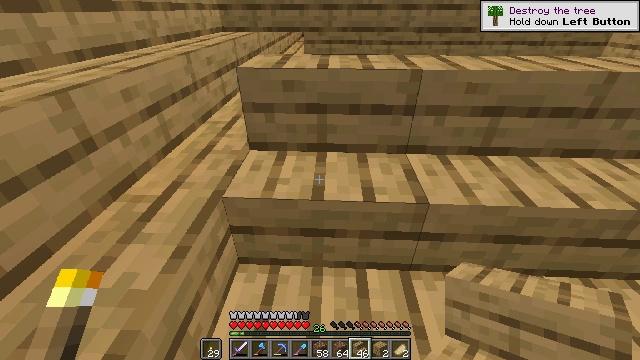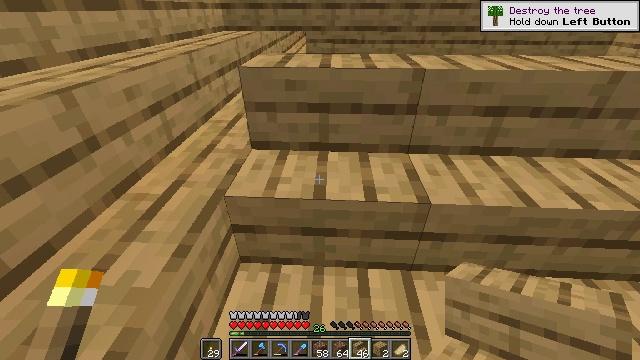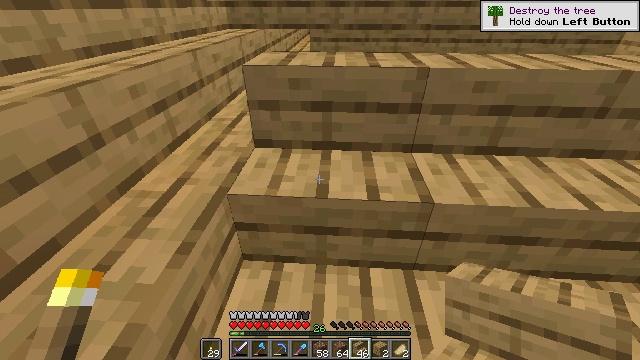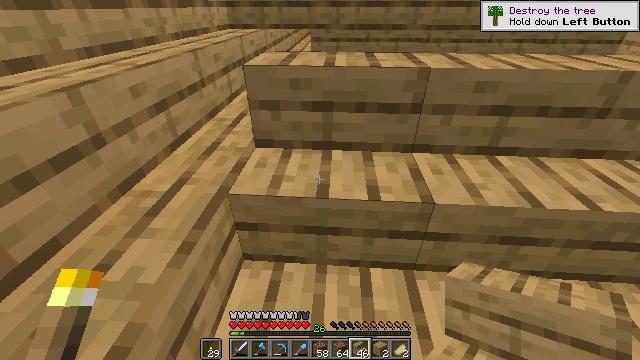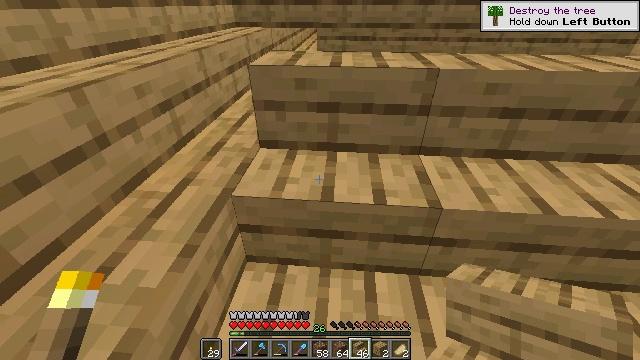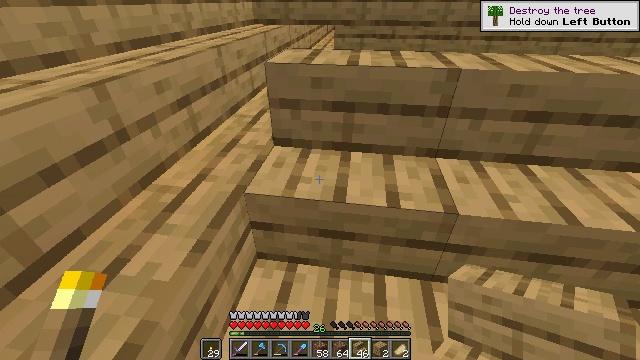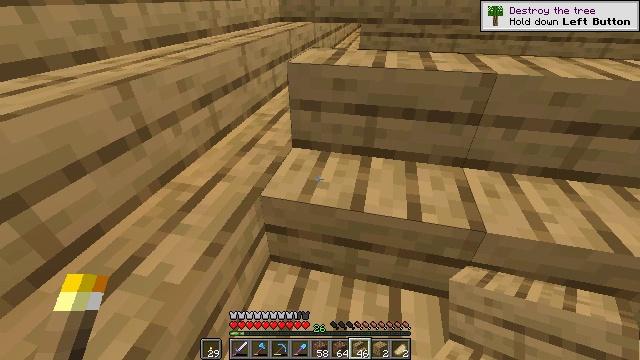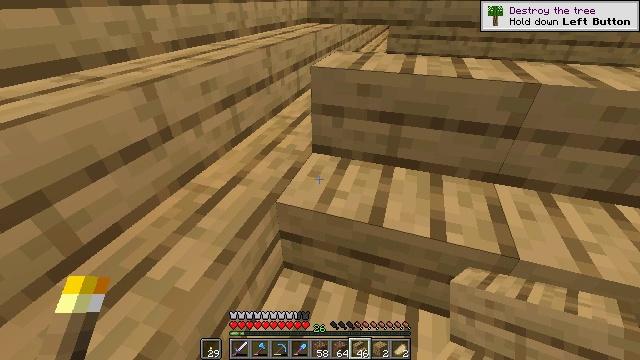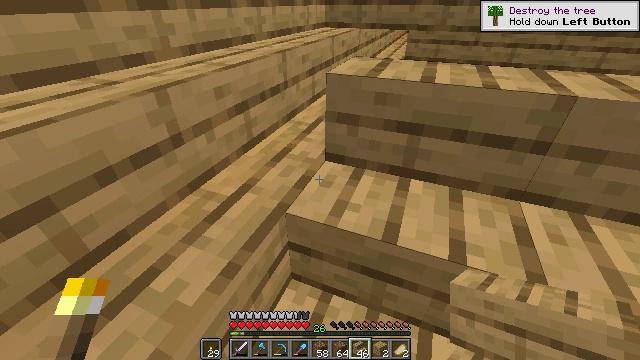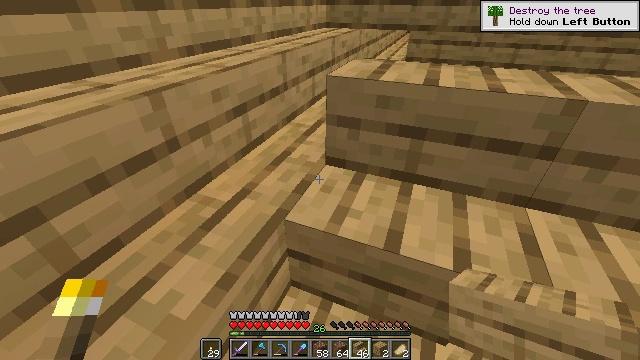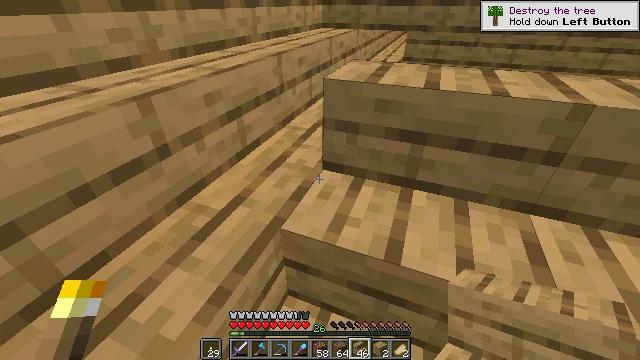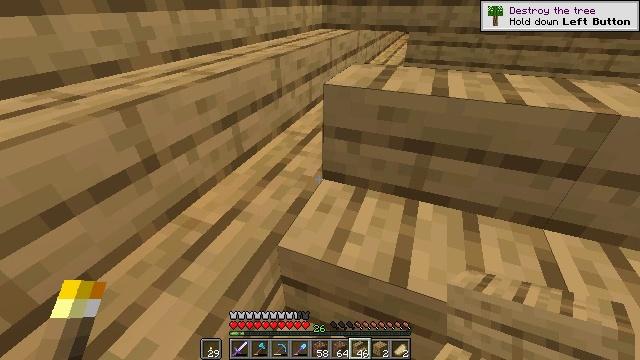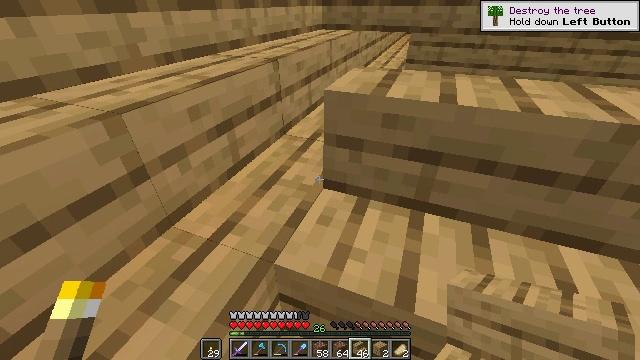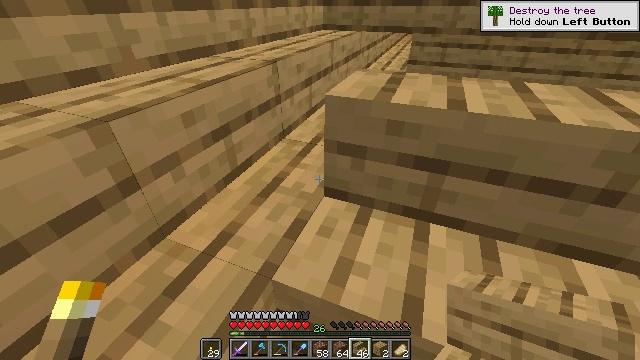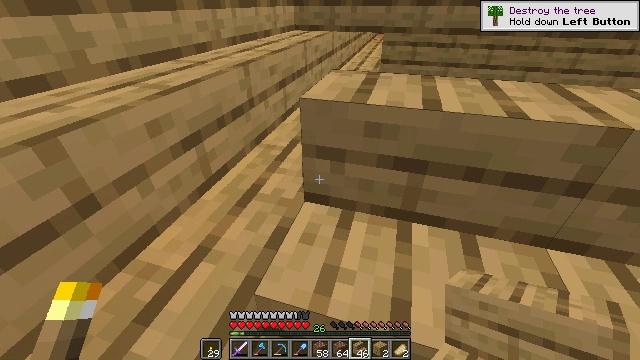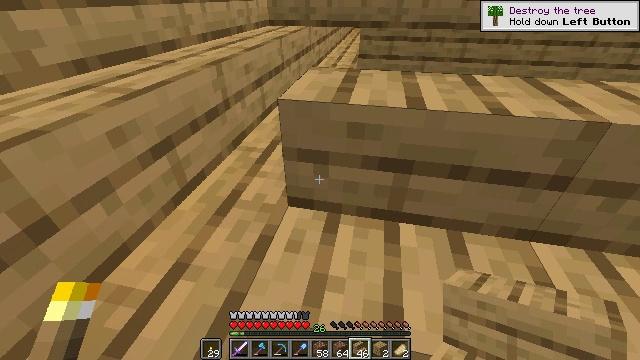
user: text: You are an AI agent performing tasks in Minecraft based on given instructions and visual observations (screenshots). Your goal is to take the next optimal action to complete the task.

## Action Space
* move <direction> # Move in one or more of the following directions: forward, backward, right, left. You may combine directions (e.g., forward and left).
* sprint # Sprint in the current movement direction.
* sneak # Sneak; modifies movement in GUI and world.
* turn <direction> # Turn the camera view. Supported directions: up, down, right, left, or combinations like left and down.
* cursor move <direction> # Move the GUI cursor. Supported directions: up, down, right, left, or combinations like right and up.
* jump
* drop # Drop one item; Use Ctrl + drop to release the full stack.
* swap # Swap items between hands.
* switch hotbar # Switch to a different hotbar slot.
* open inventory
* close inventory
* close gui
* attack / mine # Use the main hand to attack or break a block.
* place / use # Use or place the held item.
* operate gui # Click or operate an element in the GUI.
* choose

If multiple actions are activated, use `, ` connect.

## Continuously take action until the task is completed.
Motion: motion action
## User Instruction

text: Remove the oak stairs to repurpose them.
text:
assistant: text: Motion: sneak
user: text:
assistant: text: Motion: sneak
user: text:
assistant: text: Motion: sneak
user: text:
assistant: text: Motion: move forward, sneak, turn left
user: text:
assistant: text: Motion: move forward, sneak, turn left
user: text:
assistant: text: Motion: move forward, sneak, turn left
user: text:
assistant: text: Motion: move forward, sneak, turn left
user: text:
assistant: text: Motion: move forward, sneak, turn left
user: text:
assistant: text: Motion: move forward, sneak
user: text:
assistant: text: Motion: move forward, sneak
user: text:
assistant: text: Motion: move forward, sneak
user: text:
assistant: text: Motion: move forward, sneak
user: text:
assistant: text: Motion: move forward, sneak
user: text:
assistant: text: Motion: move forward, sneak, turn right
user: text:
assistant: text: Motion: move forward, sneak, turn right
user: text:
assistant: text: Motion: move forward, sneak
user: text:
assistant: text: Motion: move forward, sneak
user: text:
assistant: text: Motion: move forward, sneak, turn left and down
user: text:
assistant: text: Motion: move forward, sneak
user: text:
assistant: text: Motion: move forward, sneak
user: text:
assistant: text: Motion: move forward, sneak
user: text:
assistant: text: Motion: move forward, sneak
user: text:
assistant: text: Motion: move forward, sneak
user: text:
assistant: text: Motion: sneak, turn down
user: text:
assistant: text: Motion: sneak, turn right and down
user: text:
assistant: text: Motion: sneak, turn right and down
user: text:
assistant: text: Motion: sneak, turn right and down
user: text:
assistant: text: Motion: sneak, turn right
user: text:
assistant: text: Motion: sneak
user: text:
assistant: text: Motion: sneak